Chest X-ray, PA view. Patient: 12 years old, sex M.
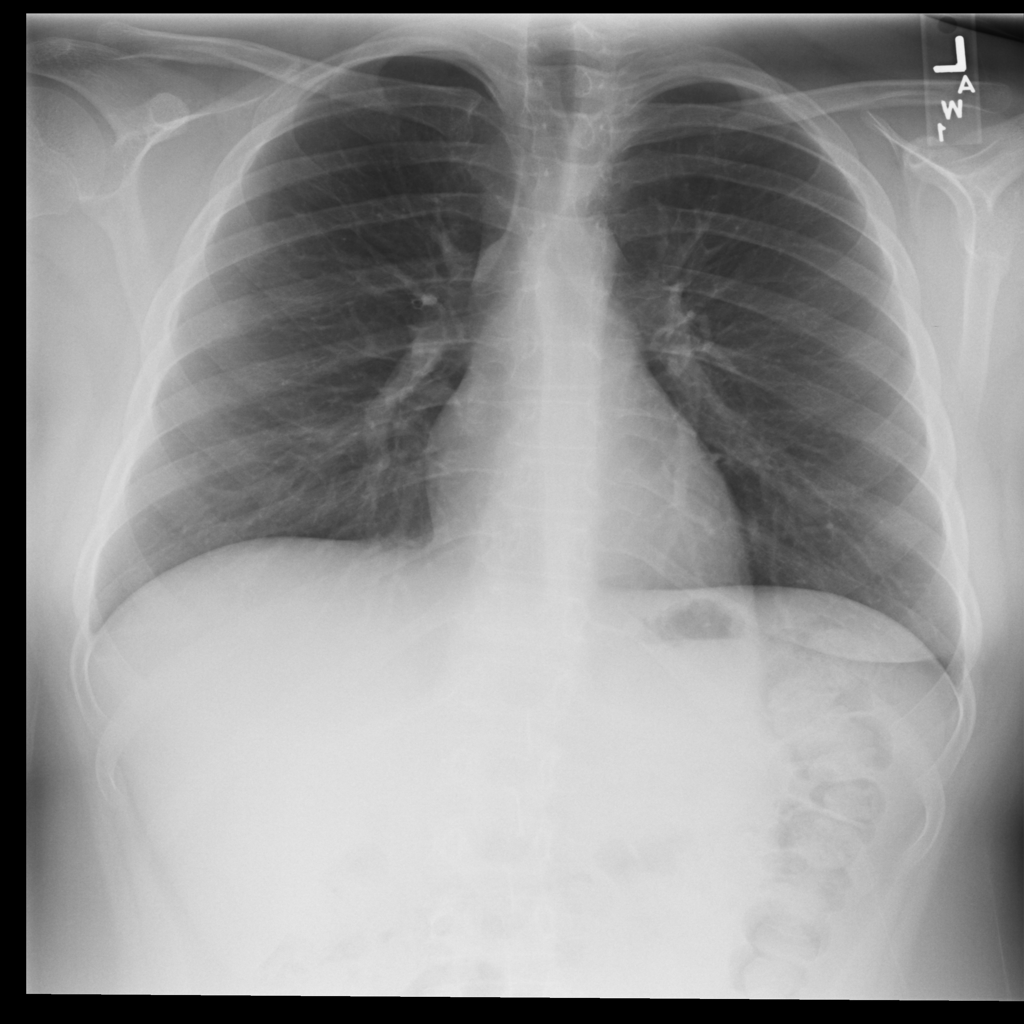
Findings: No Finding